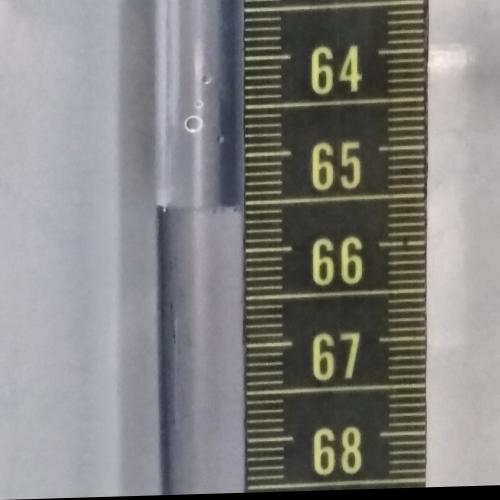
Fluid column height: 65.5 cm